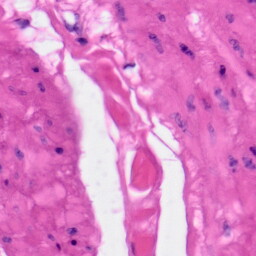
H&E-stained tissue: Skin